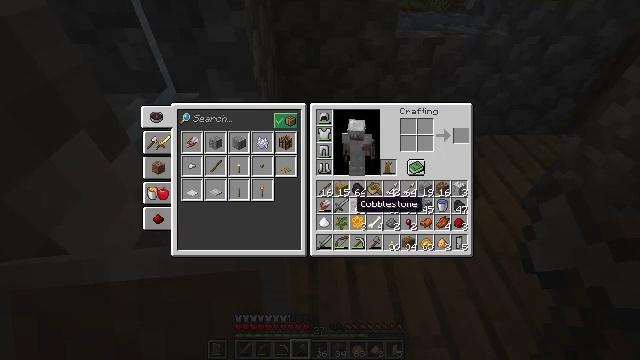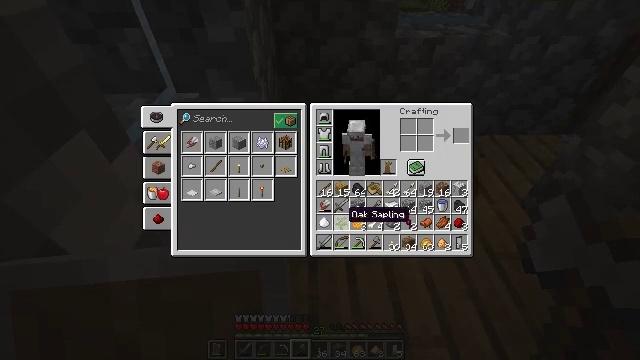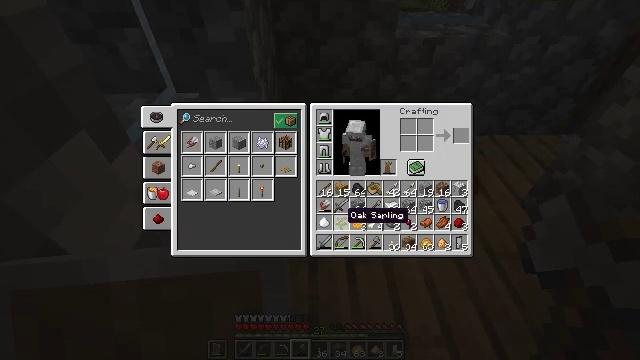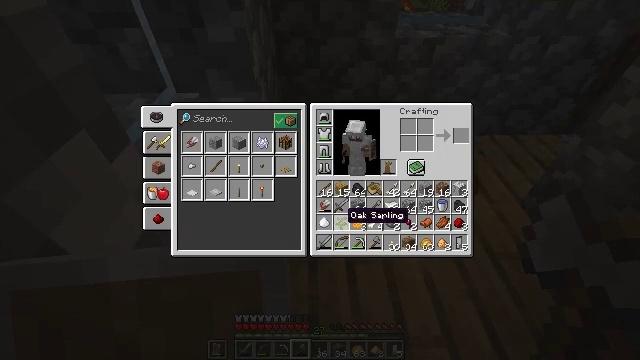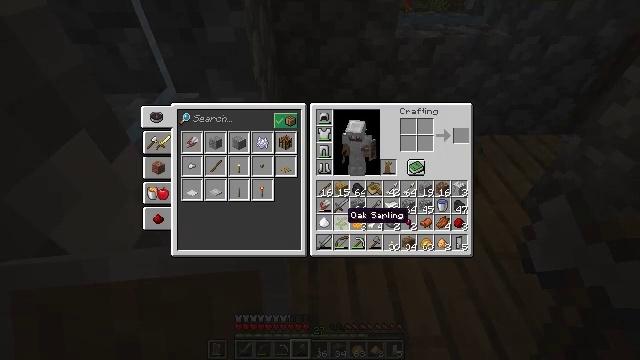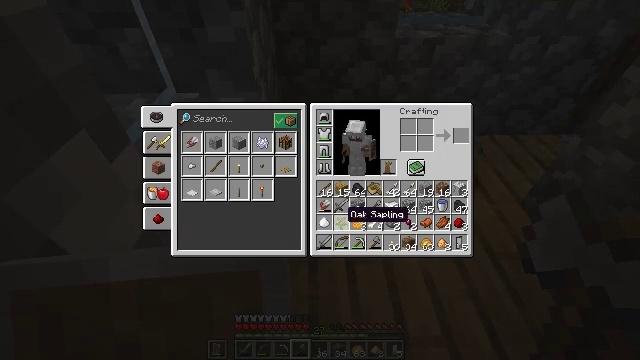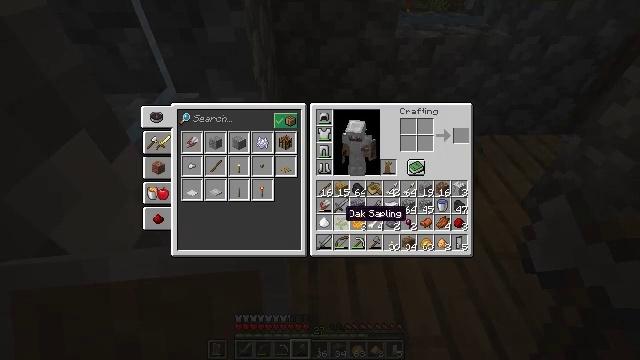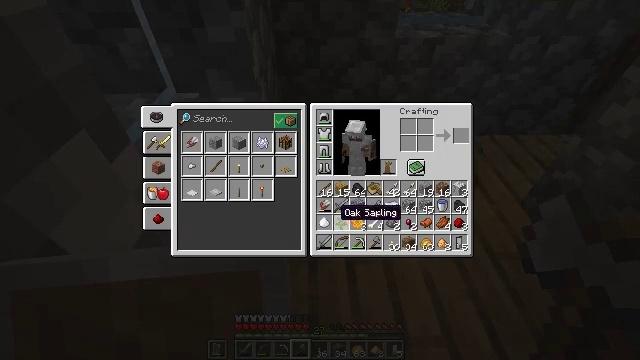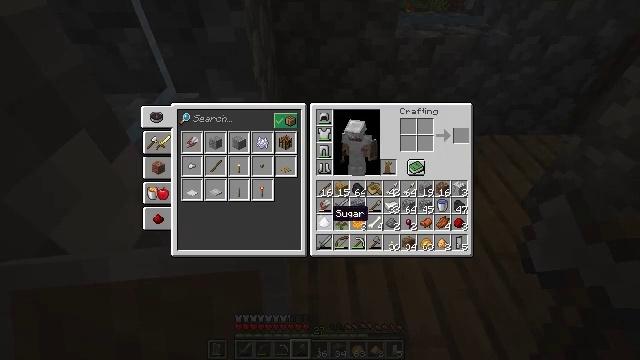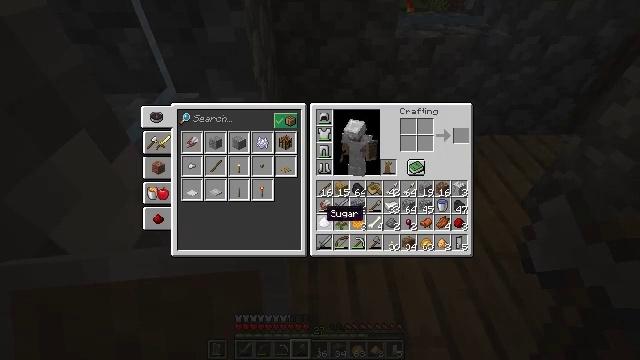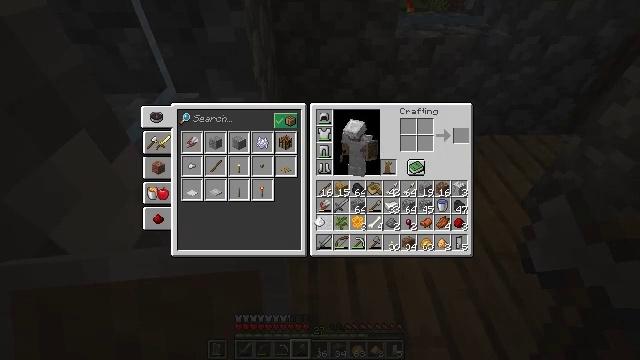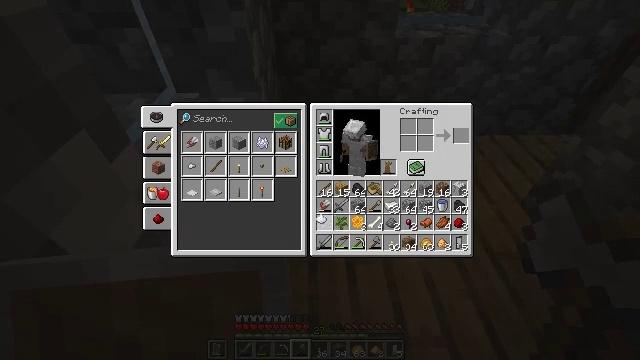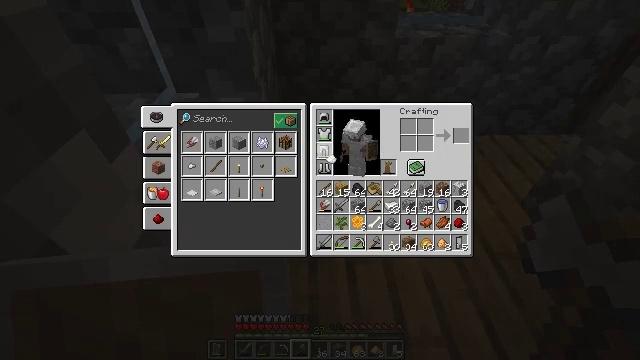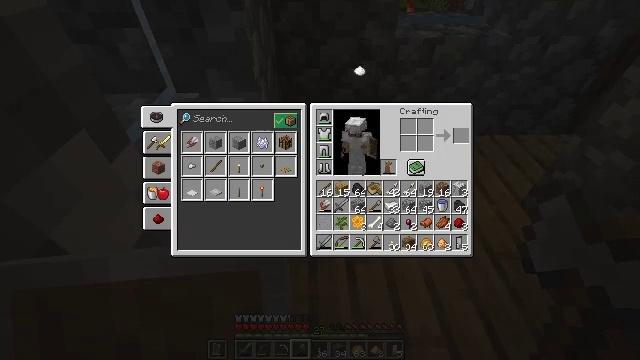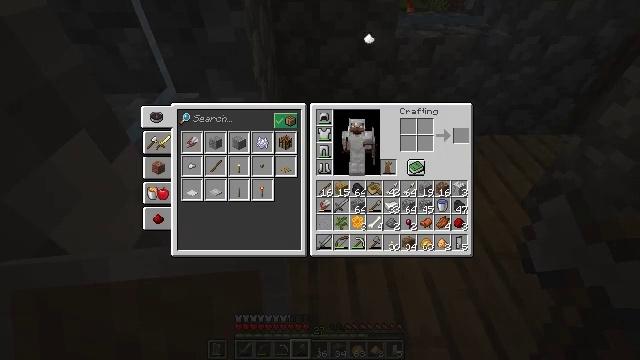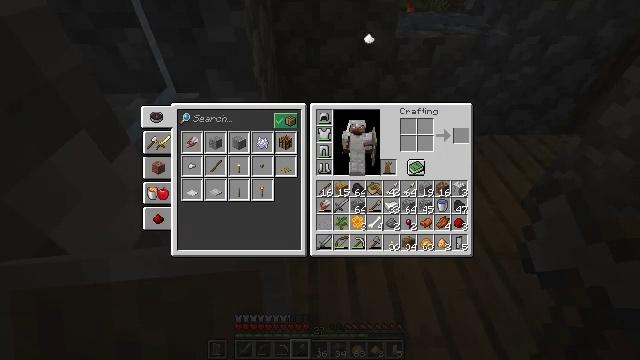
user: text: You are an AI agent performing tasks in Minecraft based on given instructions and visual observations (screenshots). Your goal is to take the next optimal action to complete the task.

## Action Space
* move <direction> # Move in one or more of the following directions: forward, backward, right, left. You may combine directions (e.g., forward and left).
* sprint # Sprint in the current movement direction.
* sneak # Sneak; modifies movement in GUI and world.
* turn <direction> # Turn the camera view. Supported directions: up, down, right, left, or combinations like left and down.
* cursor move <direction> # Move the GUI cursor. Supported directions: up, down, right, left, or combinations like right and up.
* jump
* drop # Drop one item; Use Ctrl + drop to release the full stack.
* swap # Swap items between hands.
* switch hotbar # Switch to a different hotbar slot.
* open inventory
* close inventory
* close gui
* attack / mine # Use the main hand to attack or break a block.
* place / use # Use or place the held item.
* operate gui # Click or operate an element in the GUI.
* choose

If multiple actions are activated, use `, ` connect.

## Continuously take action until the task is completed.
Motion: motion action
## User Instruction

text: Drop some sugar.
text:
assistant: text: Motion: turn left and down
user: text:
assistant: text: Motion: no_op
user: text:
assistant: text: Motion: no_op
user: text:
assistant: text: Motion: no_op
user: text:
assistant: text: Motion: no_op
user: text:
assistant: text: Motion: no_op
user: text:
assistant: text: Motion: no_op
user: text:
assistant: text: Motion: turn left
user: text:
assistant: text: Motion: no_op
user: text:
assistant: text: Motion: attack / mine
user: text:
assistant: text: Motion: attack / mine
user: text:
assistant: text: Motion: turn right and up
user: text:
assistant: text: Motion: turn right and up
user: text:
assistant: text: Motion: turn right and up
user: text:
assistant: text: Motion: attack / mine
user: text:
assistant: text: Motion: attack / mine
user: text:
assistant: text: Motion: no_op
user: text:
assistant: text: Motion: no_op
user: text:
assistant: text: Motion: no_op
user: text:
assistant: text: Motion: no_op
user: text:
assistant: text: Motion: no_op
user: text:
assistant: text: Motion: no_op